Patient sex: M
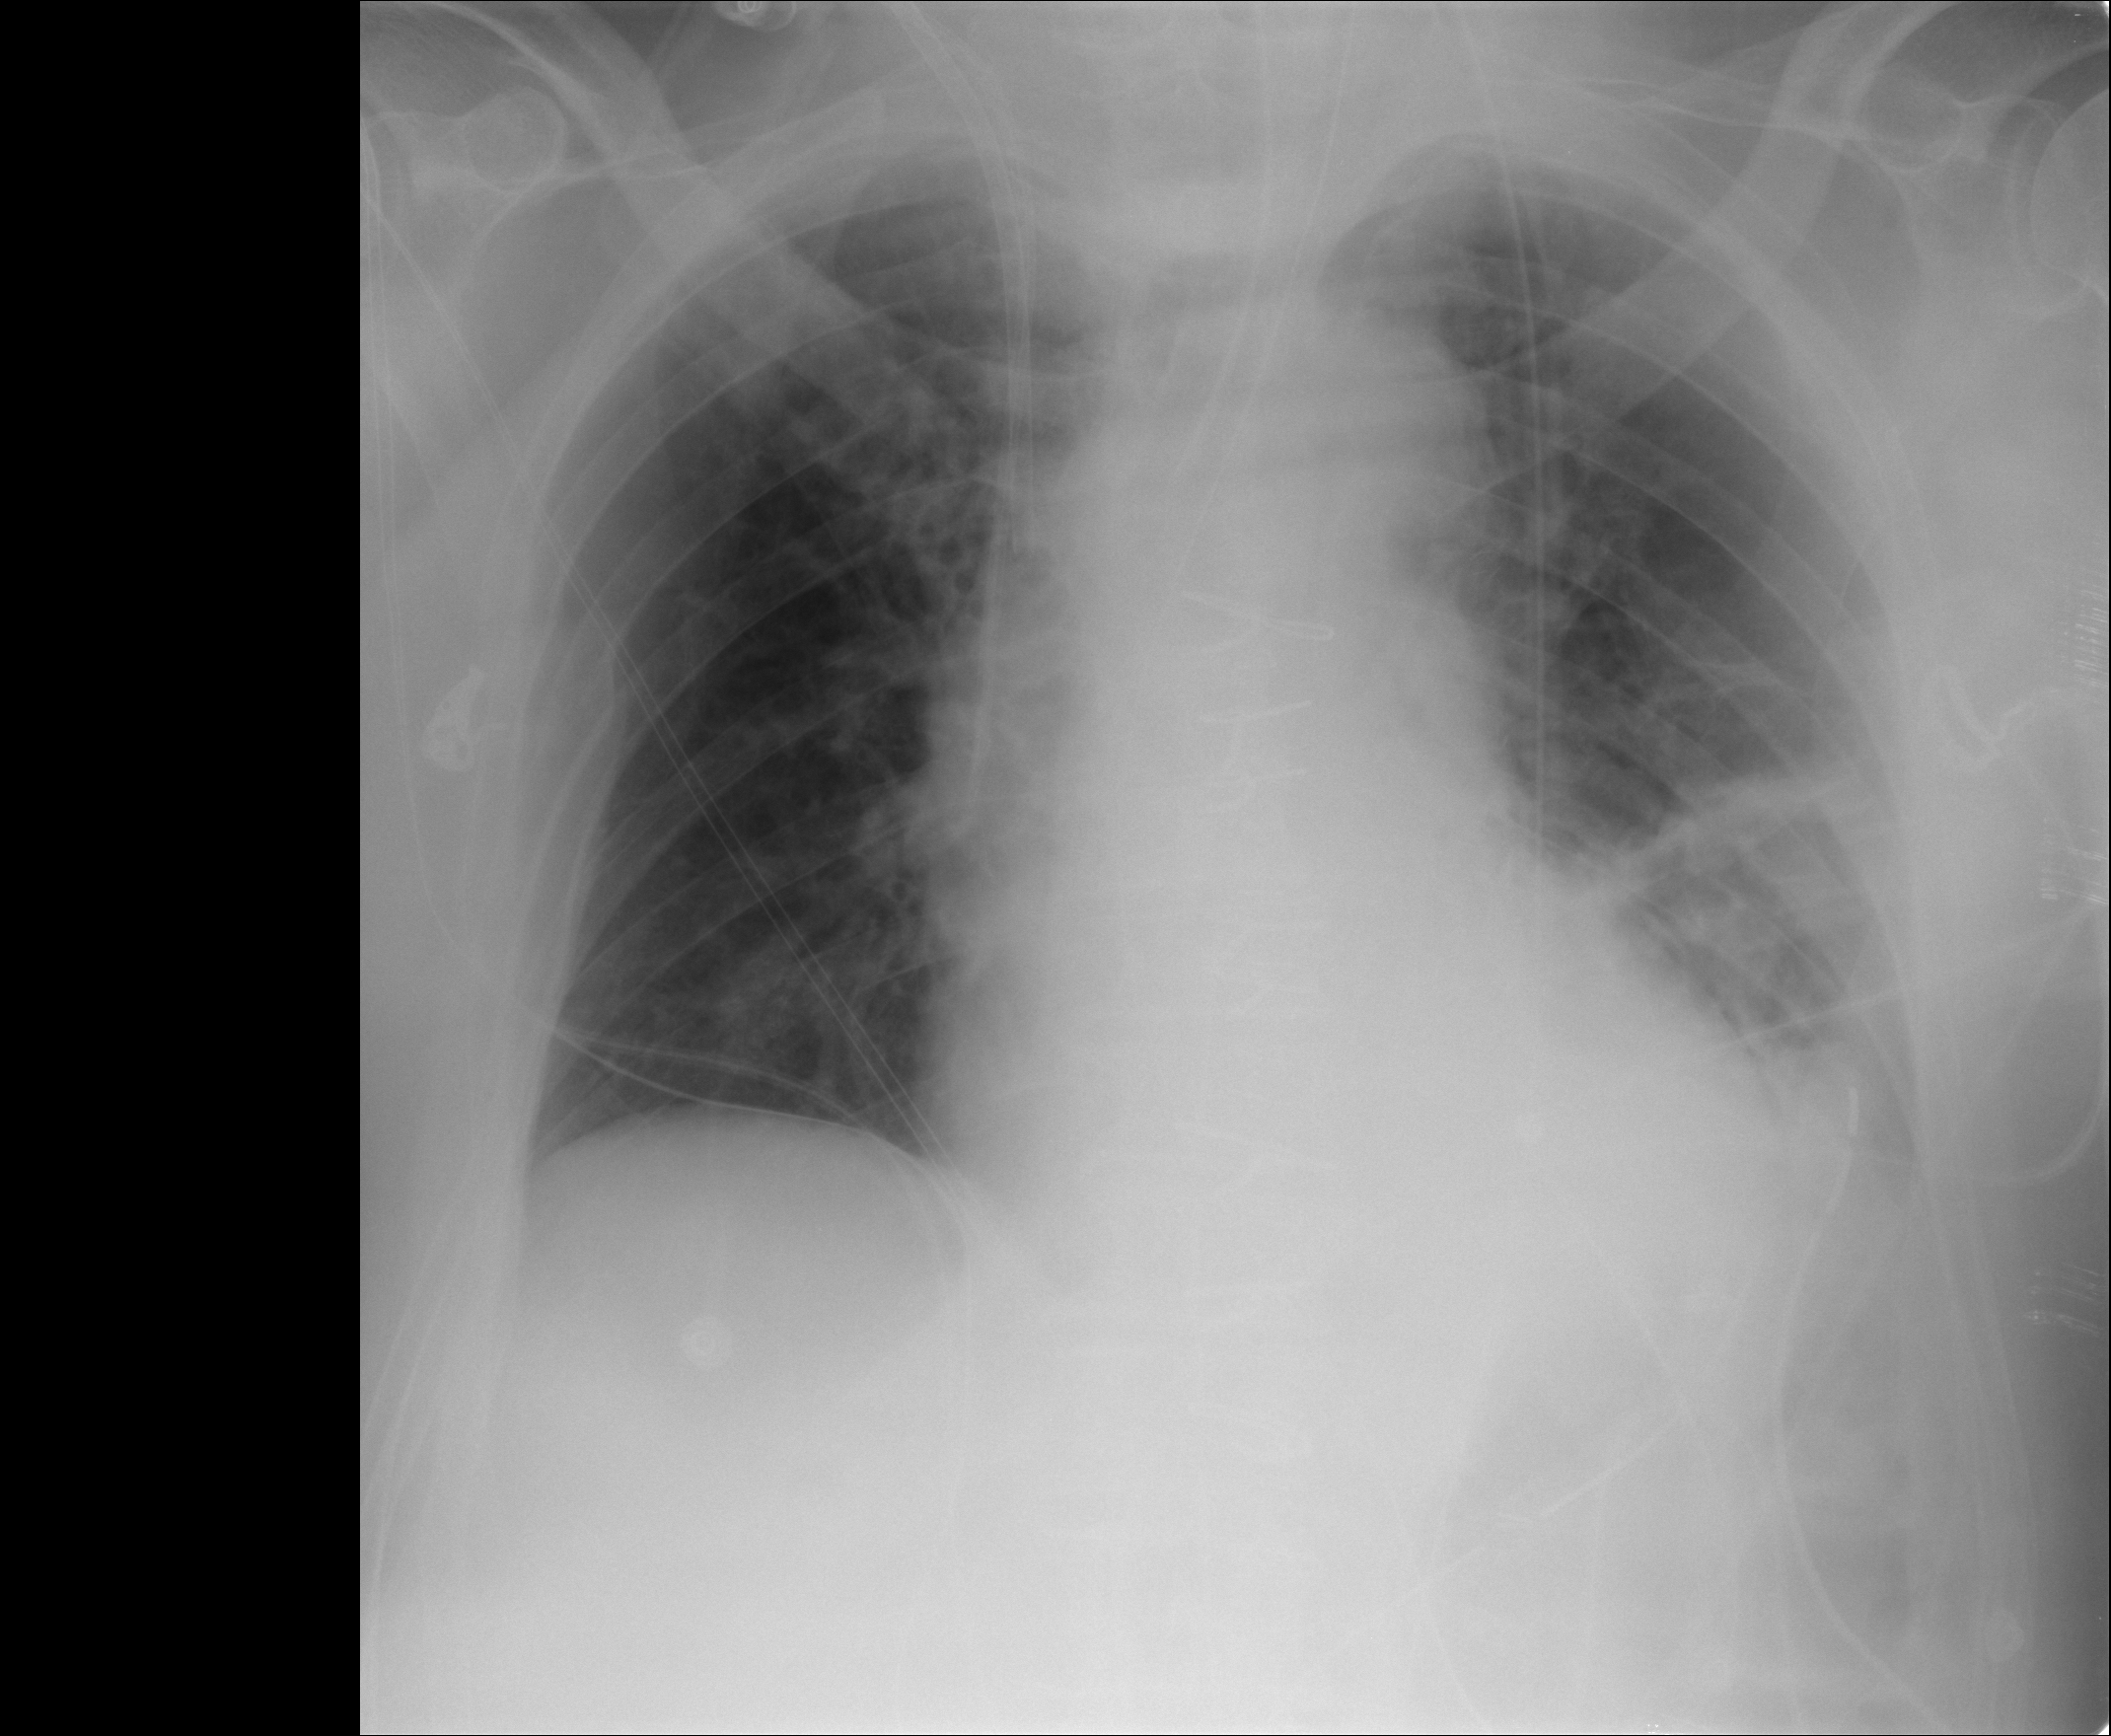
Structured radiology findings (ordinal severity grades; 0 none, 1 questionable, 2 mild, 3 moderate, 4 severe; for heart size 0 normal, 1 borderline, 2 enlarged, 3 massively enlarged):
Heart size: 2
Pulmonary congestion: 0
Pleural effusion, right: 0
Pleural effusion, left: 2
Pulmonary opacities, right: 0
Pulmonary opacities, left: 1
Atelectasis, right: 0
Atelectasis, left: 2